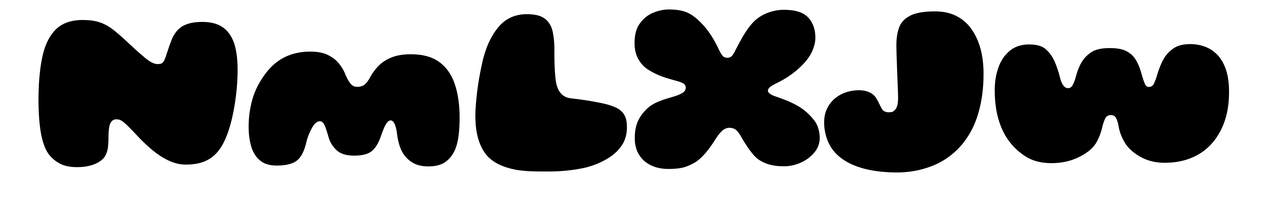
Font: Gluten_Black